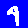
Digit: 4